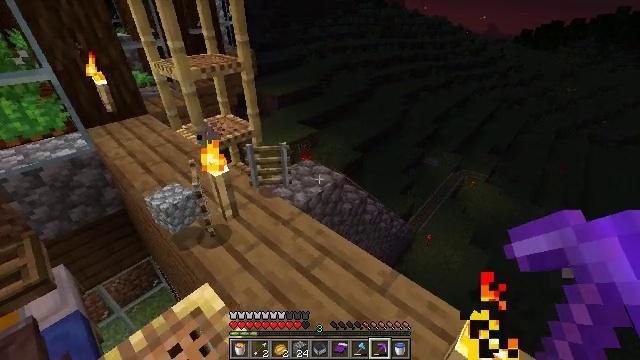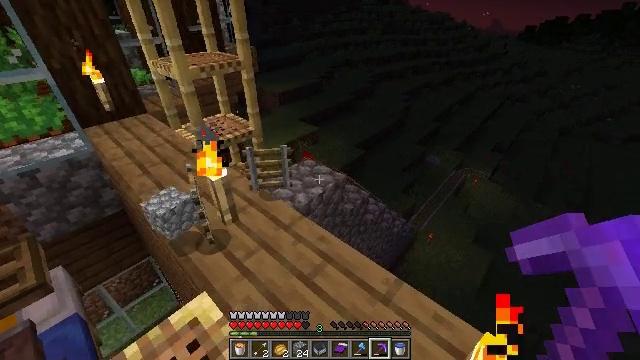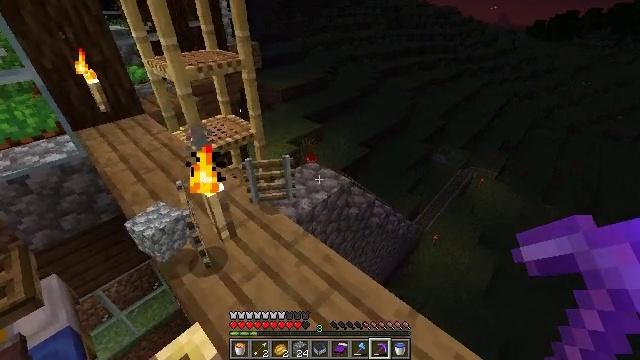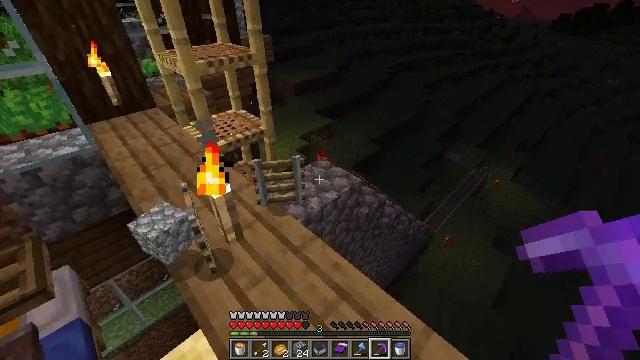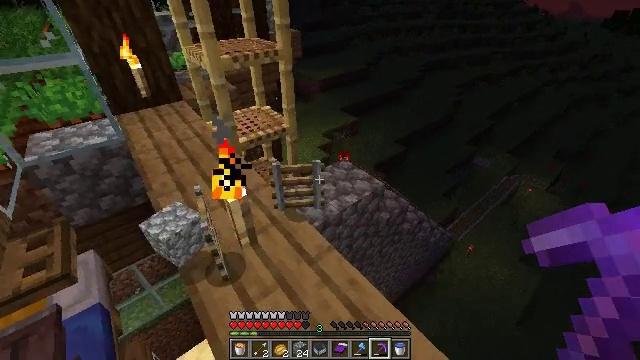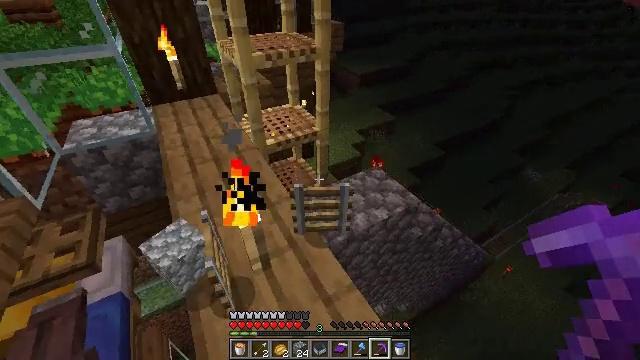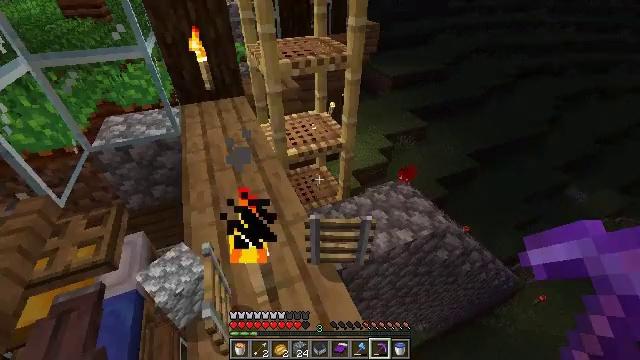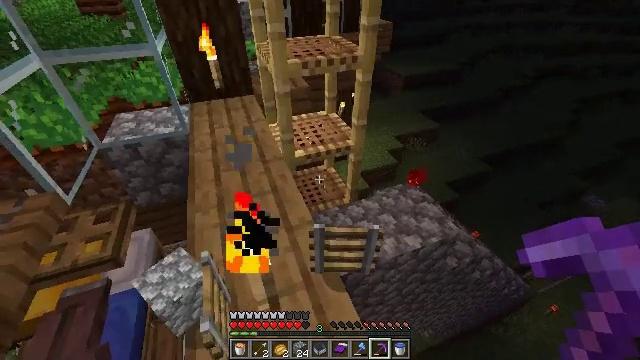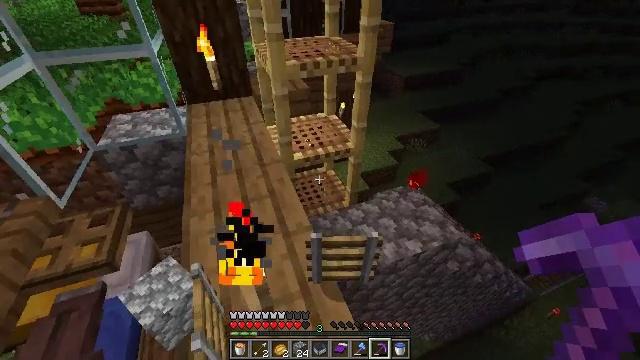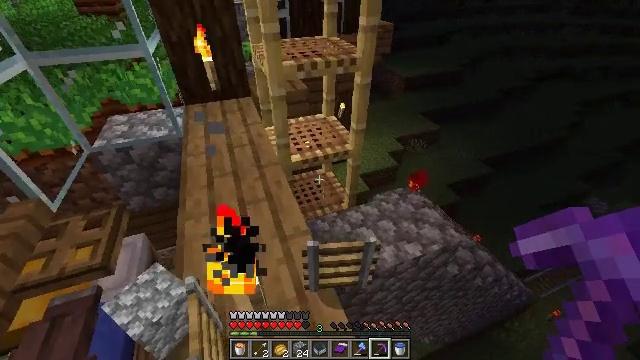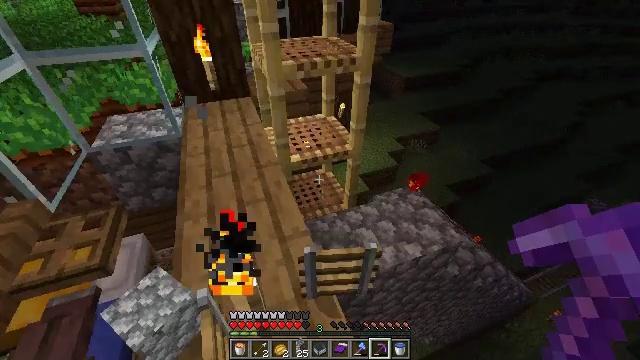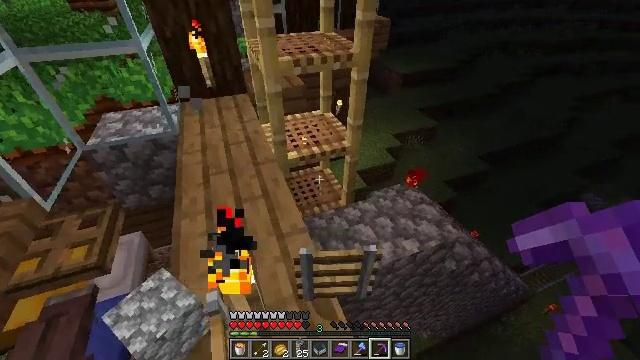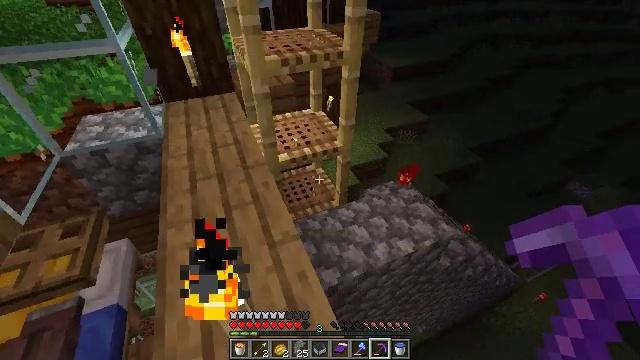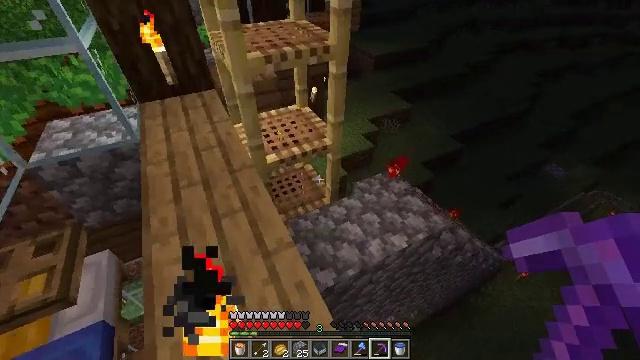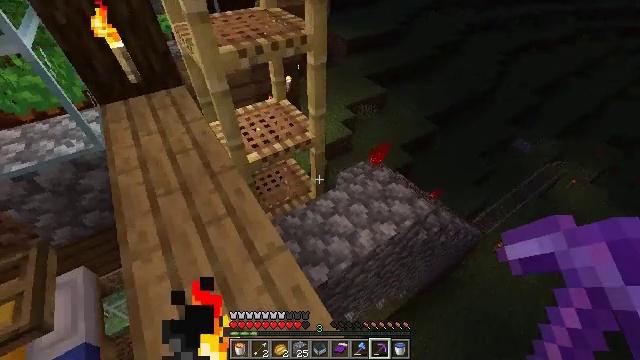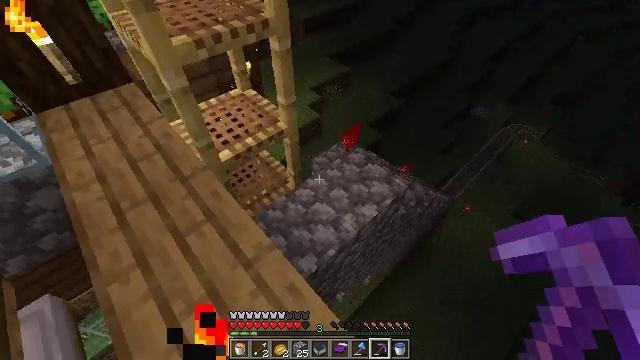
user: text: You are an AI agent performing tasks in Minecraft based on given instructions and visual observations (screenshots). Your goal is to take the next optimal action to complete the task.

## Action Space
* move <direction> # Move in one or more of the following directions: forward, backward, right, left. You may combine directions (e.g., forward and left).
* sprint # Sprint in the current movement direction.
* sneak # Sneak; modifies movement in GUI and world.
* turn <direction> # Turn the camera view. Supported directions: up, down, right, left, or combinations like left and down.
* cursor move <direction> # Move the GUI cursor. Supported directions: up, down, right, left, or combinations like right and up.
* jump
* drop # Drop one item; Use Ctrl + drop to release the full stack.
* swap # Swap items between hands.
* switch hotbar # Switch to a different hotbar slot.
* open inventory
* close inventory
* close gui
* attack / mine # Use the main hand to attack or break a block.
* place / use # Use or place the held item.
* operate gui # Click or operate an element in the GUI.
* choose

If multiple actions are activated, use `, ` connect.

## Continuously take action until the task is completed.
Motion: motion action
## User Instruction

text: Collect cobblestone blocks for construction.
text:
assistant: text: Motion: move forward
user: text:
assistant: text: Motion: move forward
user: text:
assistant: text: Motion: move forward, turn left and down
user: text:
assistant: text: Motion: move forward, turn left
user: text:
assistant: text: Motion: move forward, turn left and down
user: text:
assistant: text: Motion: move forward, turn left
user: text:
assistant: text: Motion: turn left
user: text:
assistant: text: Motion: no_op
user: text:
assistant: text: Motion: no_op
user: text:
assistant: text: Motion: no_op
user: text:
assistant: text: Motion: no_op
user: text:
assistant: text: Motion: move forward, turn right and down
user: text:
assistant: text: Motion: move forward and move left, turn right and down
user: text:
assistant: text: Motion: move forward and move left, turn right and down
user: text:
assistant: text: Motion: move forward and move left, turn right and down
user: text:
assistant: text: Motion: move forward, turn right and down
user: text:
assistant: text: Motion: turn right and down
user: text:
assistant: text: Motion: turn right and down
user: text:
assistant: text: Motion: turn right
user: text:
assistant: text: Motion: no_op
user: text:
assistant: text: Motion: no_op
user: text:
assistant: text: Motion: turn right and down
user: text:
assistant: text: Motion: attack / mine
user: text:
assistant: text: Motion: attack / mine
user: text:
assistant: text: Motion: attack / mine
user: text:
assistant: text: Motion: attack / mine
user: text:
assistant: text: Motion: attack / mine
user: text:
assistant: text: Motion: attack / mine
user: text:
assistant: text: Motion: attack / mine
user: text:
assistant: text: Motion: attack / mine